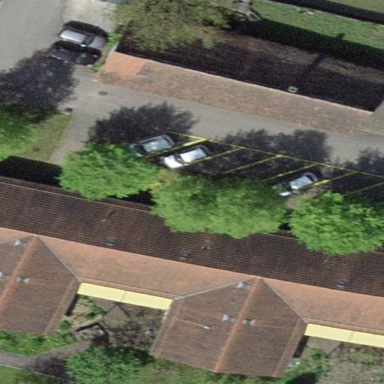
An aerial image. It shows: Nursing home building.